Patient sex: M
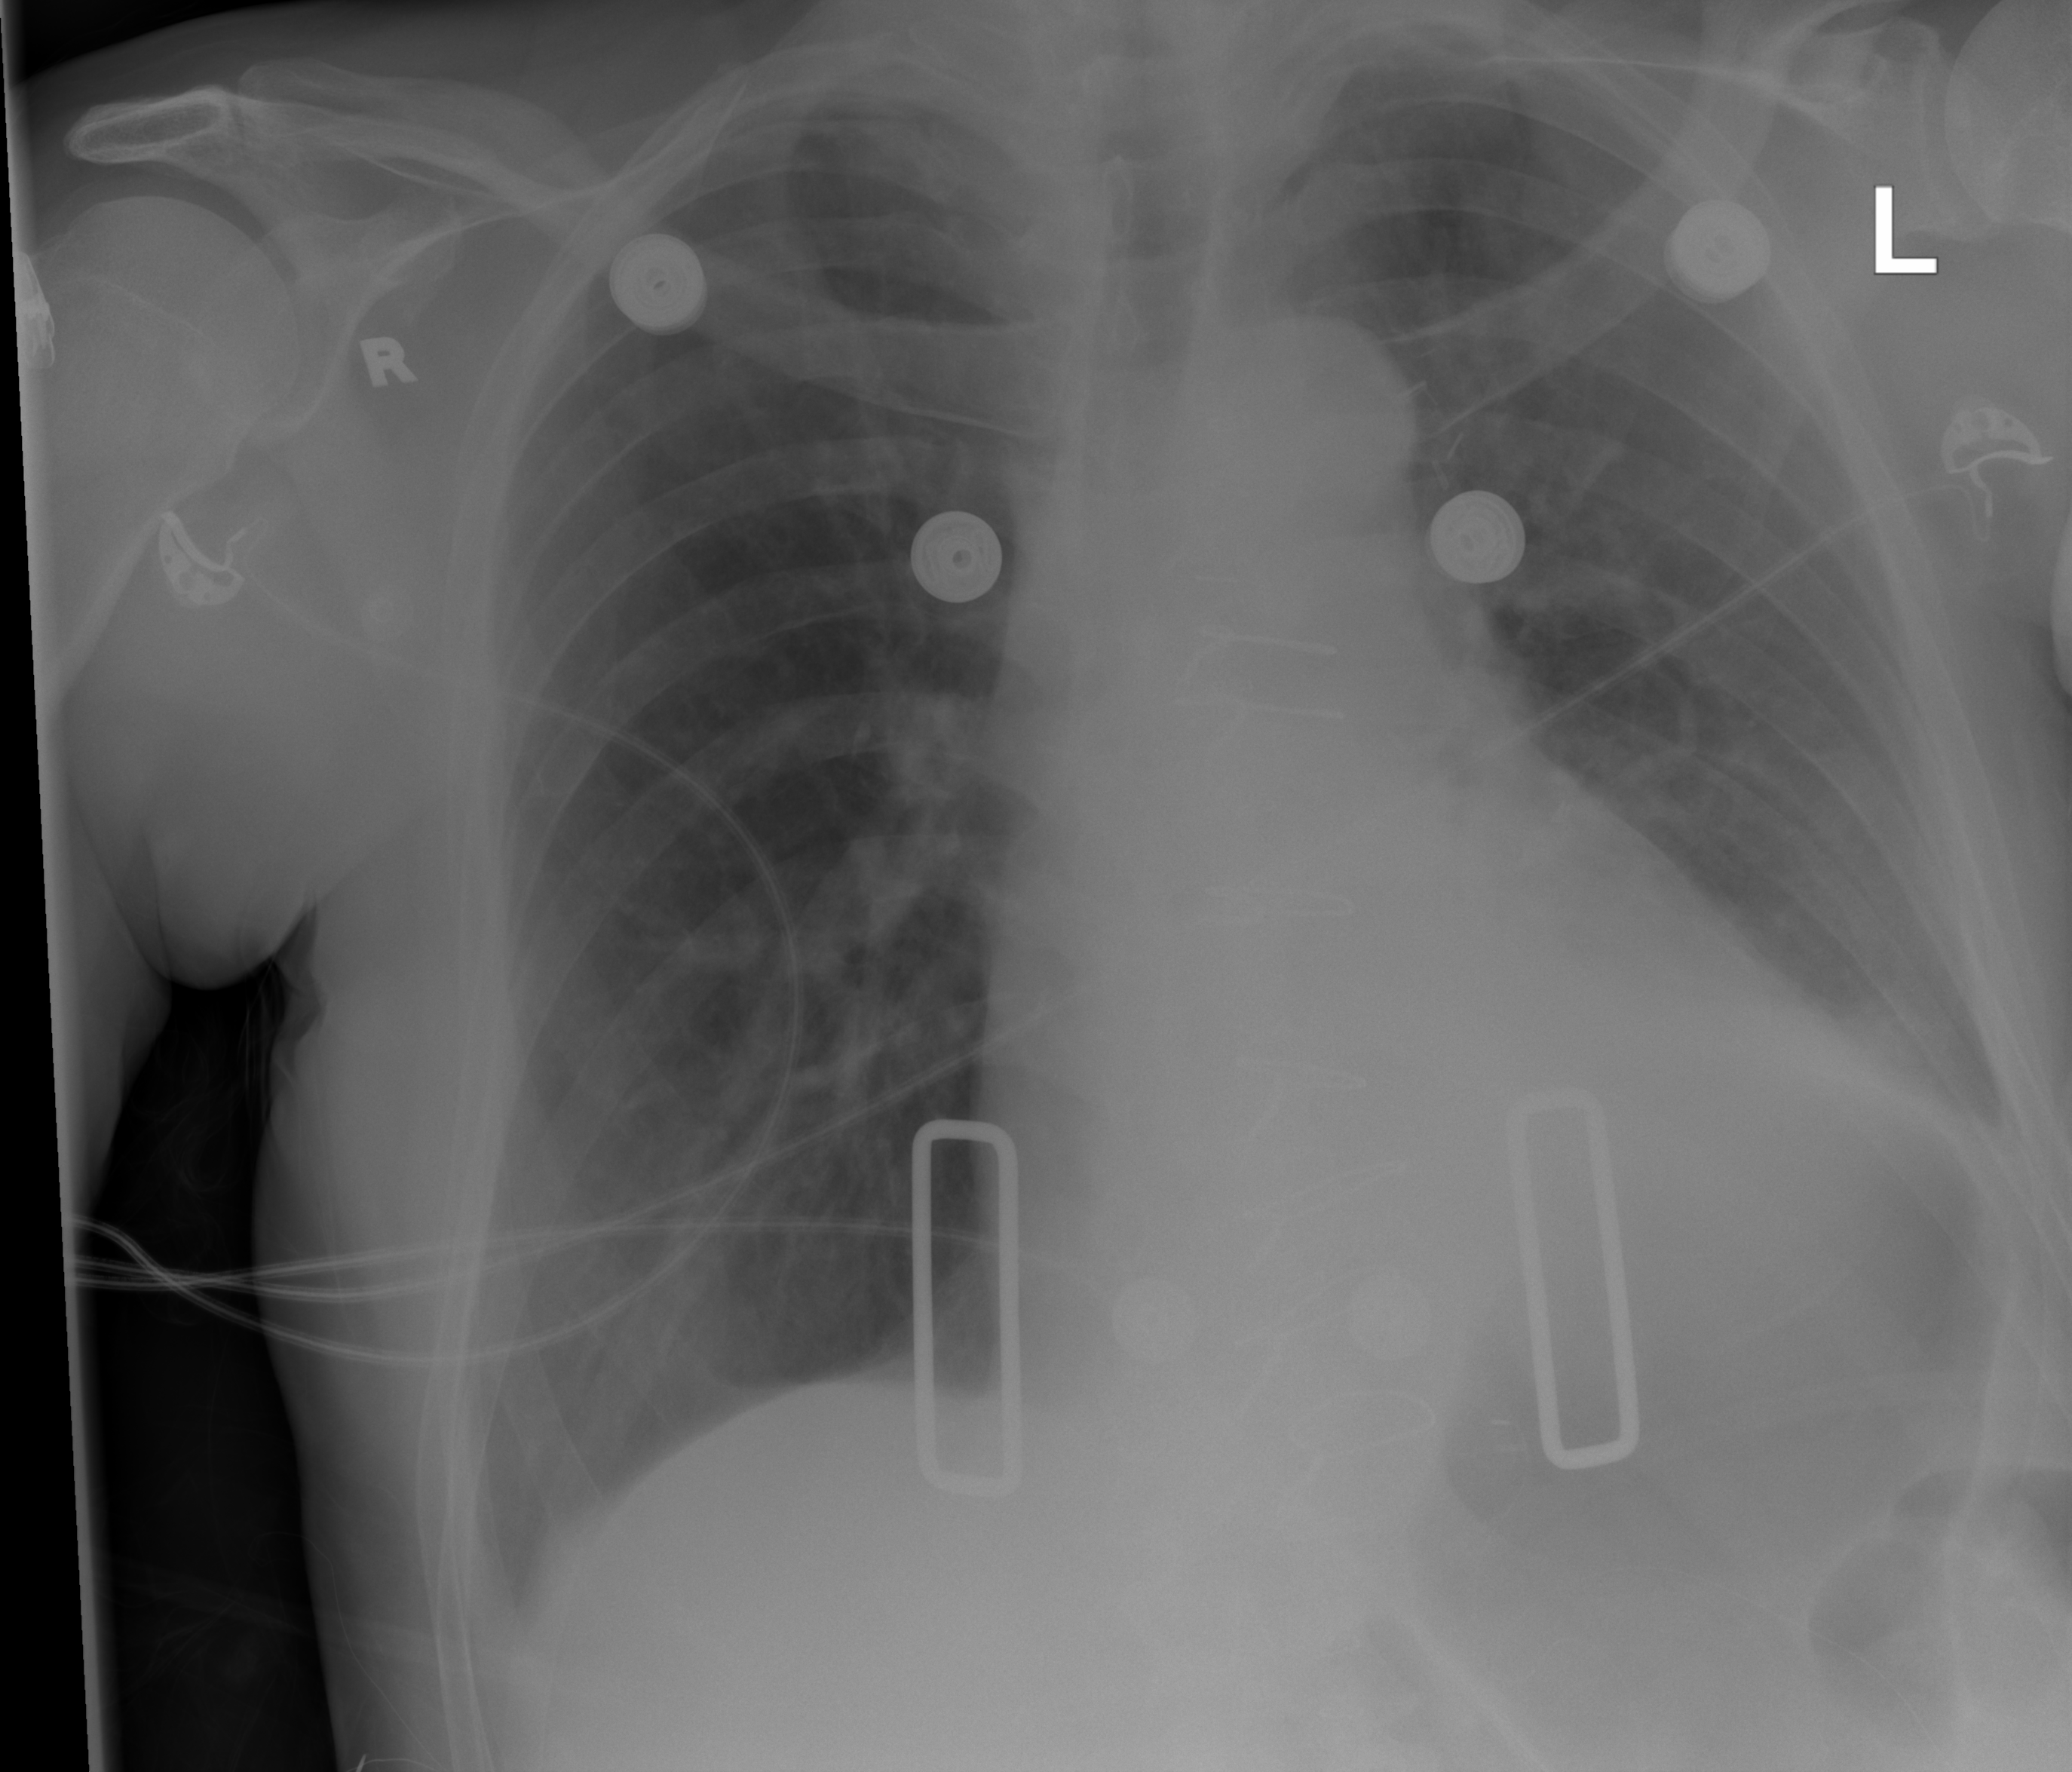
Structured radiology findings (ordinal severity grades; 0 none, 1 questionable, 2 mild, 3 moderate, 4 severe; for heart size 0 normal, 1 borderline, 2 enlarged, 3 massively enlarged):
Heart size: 2
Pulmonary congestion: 0
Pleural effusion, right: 1
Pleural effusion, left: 2
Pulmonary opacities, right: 0
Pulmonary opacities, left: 0
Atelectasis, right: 1
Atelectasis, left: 2